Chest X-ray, PA view. Patient: 61 years old, sex M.
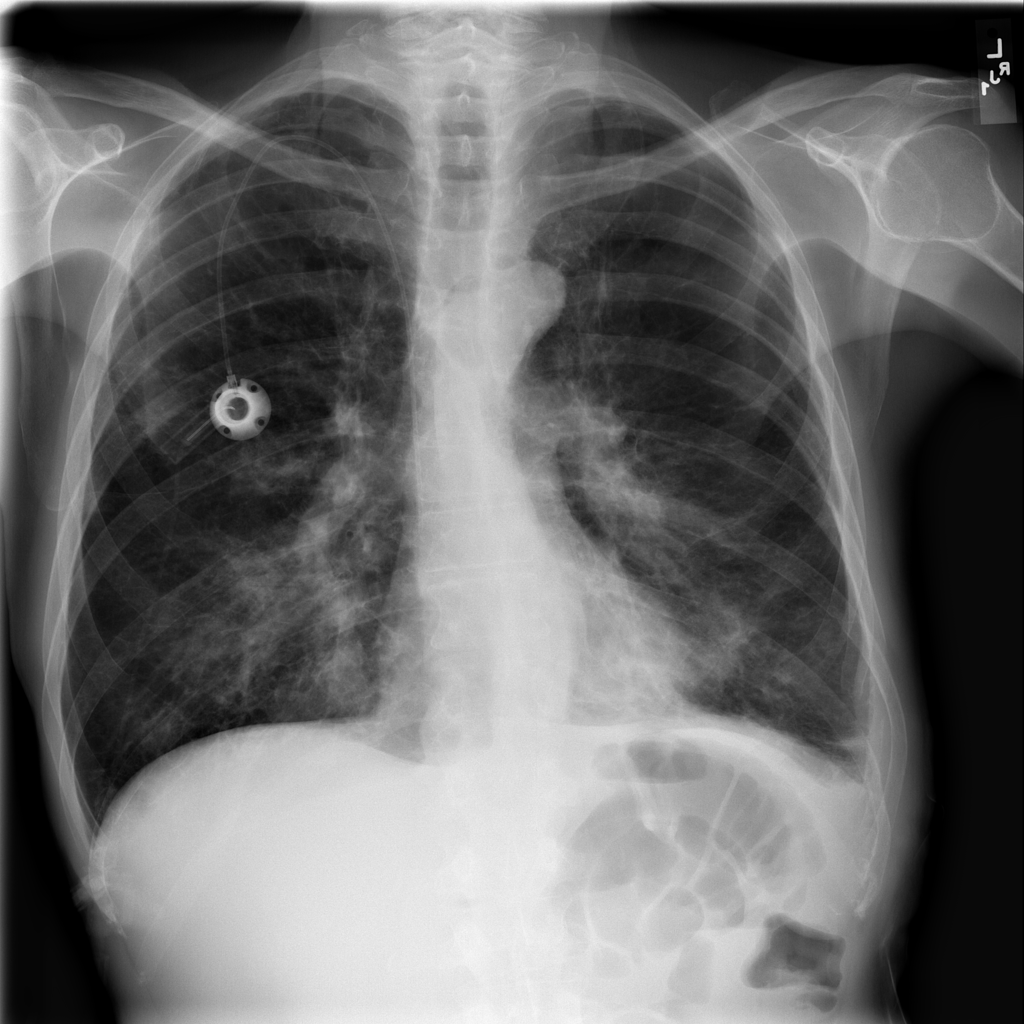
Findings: Fibrosis, Pleural_Thickening